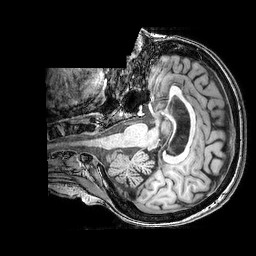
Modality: T1w
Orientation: axial
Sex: female
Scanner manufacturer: philips
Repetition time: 0.008153 s
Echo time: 0.00374 s